Field crop: maize
Growth stage: 2
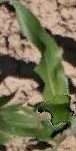
Species: maize